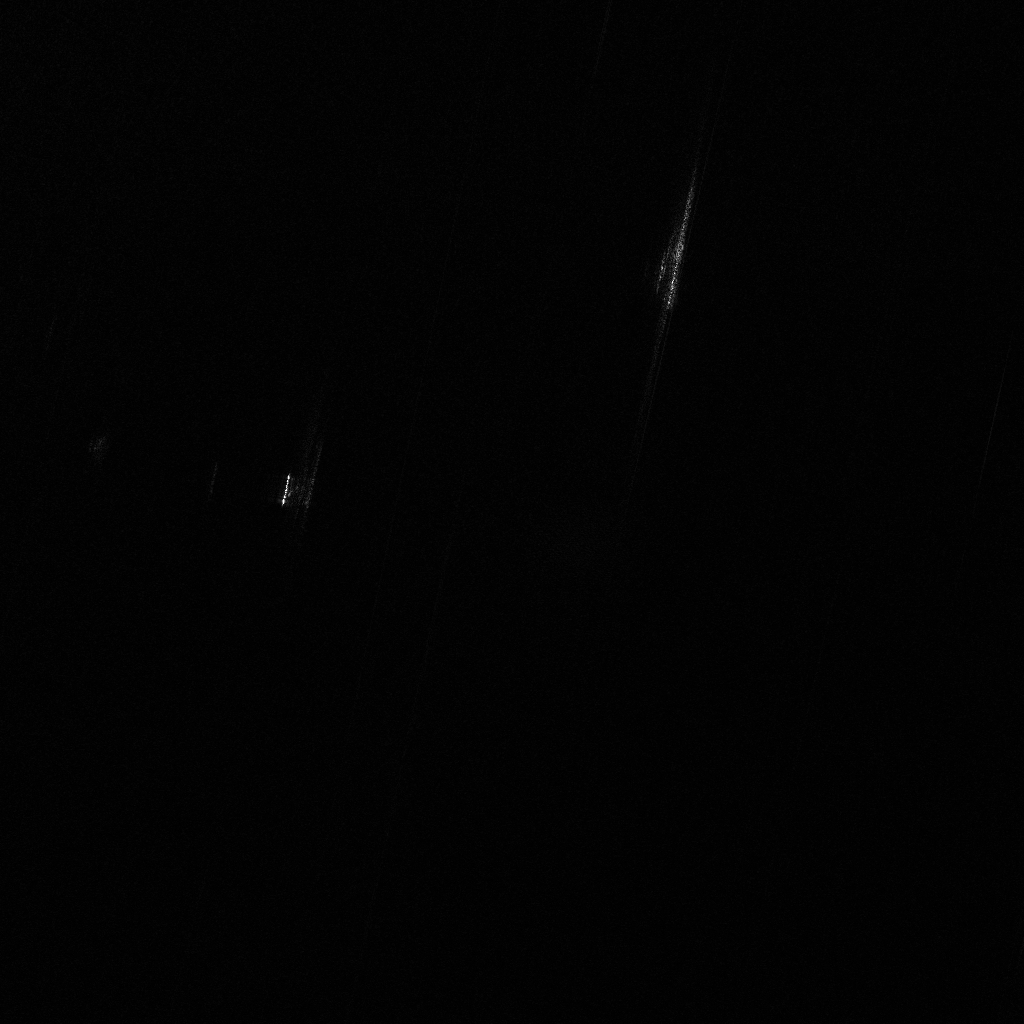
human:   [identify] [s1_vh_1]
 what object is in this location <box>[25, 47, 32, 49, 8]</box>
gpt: <ref>1 large container at the left</ref>